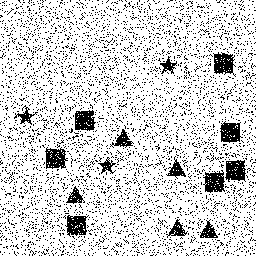
Squares: 7
Triangles: 5
Stars: 3
Total shapes: 15